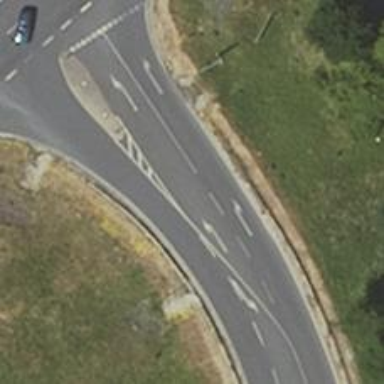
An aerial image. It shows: Secondary road with asphalt surface.